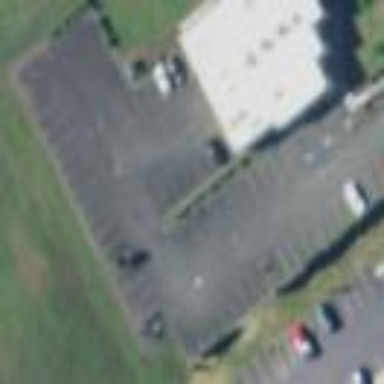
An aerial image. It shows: Parking area with asphalt surface.